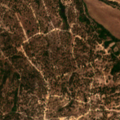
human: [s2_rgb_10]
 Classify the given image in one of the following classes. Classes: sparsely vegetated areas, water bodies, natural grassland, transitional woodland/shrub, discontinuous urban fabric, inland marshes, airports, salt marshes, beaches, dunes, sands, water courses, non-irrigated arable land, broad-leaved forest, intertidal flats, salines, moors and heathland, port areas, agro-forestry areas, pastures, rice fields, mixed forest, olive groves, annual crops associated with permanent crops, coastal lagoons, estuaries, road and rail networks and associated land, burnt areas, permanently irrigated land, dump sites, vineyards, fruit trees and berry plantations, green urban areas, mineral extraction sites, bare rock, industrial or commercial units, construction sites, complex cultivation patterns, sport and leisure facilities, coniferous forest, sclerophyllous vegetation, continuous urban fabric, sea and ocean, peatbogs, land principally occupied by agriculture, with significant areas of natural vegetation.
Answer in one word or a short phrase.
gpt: permanently irrigated land, broad-leaved forest, transitional woodland/shrub